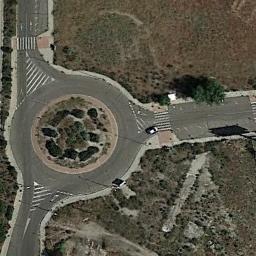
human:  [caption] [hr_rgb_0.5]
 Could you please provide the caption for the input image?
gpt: The roundabout with three exits and entrances is in the wasteland .

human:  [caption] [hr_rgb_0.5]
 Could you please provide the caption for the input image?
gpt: There is s car at the roundabout .

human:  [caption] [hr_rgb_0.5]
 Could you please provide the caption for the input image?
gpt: The roundabout is on the bare land next to trees .

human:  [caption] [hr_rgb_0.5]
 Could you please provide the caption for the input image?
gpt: There are several moving vehicles on the road at the roundabout, With some trees and a large area of ​​wasteland around the roundabout .

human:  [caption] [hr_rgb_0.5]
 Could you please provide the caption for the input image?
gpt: There are brown bare land beside the roundabout .